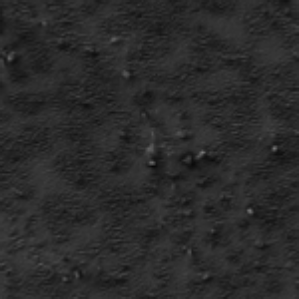
Label: frost